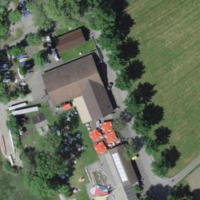
EUNIS habitat code: 55
Species observed at this site:
Certhia brachydactyla
Tachybaptus ruficollis
Podiceps grisegena
Corvus corone
Podiceps cristatus
Fulica atra
Falco subbuteo
Alcedo atthis
Bucephala clangula
Aegithalos caudatus
Buteo buteo
Turdus iliacus
Spinus spinus
Chroicocephalus ridibundus
Phylloscopus collybita
Poecile palustris
Larus michahellis
Gallinula chloropus
Cygnus olor
Erithacus rubecula
Pica pica
Phoenicurus ochruros
Sitta europaea
Columba livia
Falco tinnunculus
Accipiter nisus
Motacilla cinerea
Cyanistes caeruleus
Anas platyrhynchos
Sturnus vulgaris
Chloris chloris
Aythya ferina
Larus canus
Corvus frugilegus
Troglodytes troglodytes
Streptopelia decaocto
Aythya fuligula
Fringilla coelebs
Passer domesticus
Coloeus monedula
Mareca penelope
Passer montanus
Turdus merula
Columba palumbus
Phalacrocorax carbo
Centaurea scabiosa
Dryobates minor
Spatula clypeata
Mareca strepera
Euonymus europaeus
Parus major
Hirundo rustica
Mergus merganser
Milvus milvus
Sterna hirundo
Ciconia ciconia
Motacilla alba